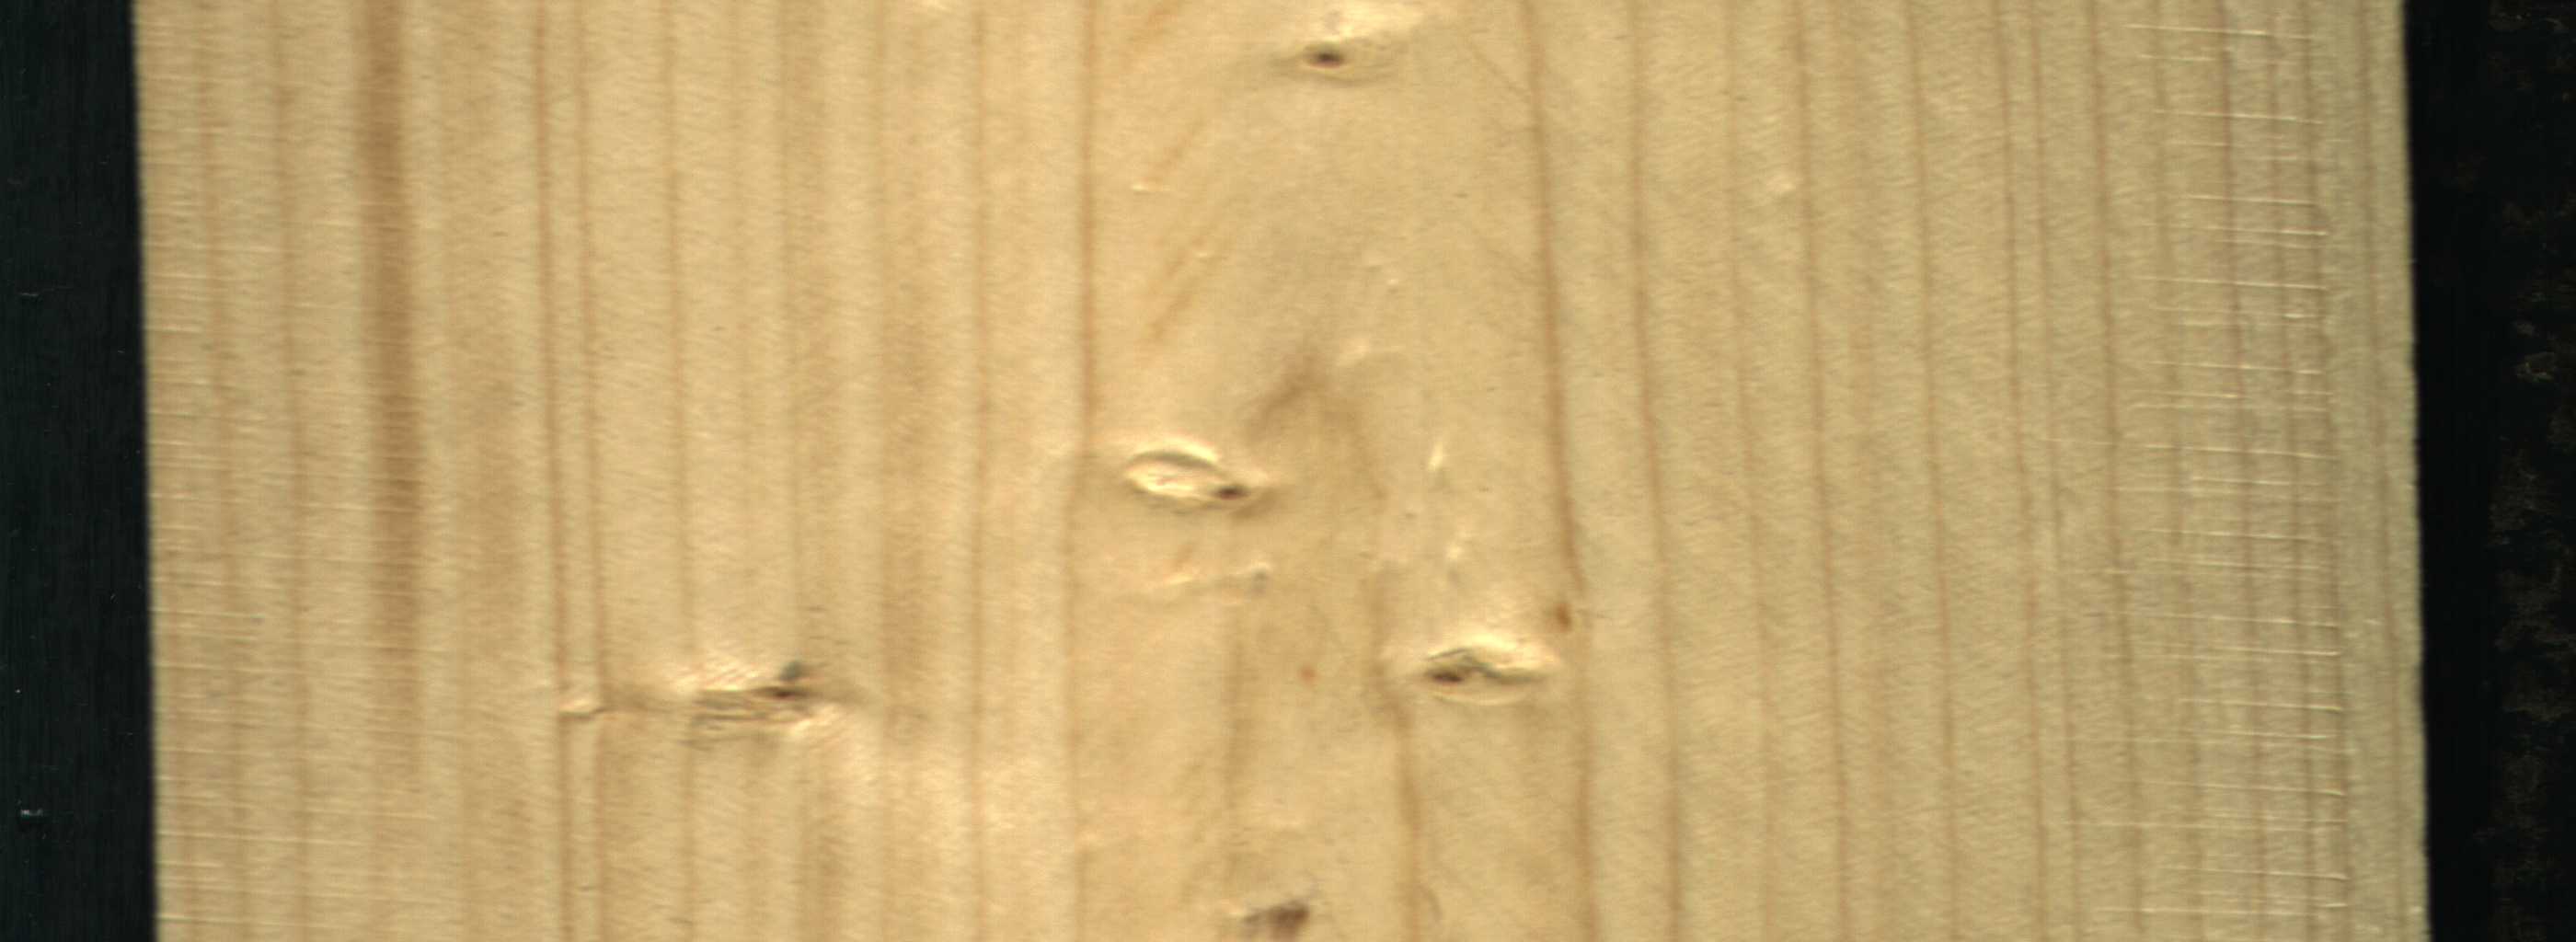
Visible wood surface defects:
Live_Knot
Live_Knot
Live_Knot
Live_Knot